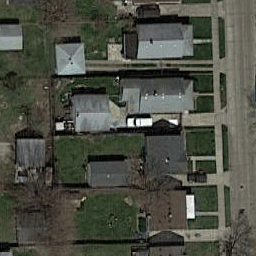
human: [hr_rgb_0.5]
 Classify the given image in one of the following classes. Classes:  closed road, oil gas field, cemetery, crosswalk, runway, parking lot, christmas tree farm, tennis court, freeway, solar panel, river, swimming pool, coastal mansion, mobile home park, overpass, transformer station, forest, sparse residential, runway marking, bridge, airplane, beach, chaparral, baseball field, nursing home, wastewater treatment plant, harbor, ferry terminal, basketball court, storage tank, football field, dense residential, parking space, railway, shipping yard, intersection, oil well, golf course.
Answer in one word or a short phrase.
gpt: dense residential